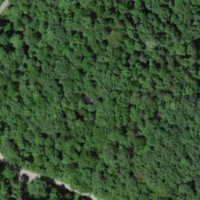
EUNIS habitat code: 41
Species observed at this site:
Cyperus esculentus